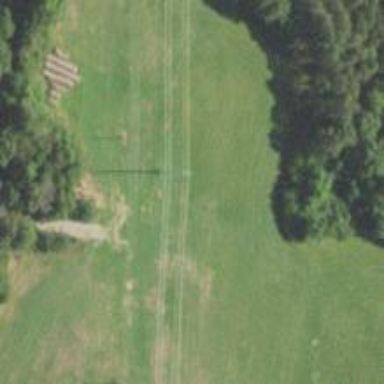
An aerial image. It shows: Power pole.